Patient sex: M
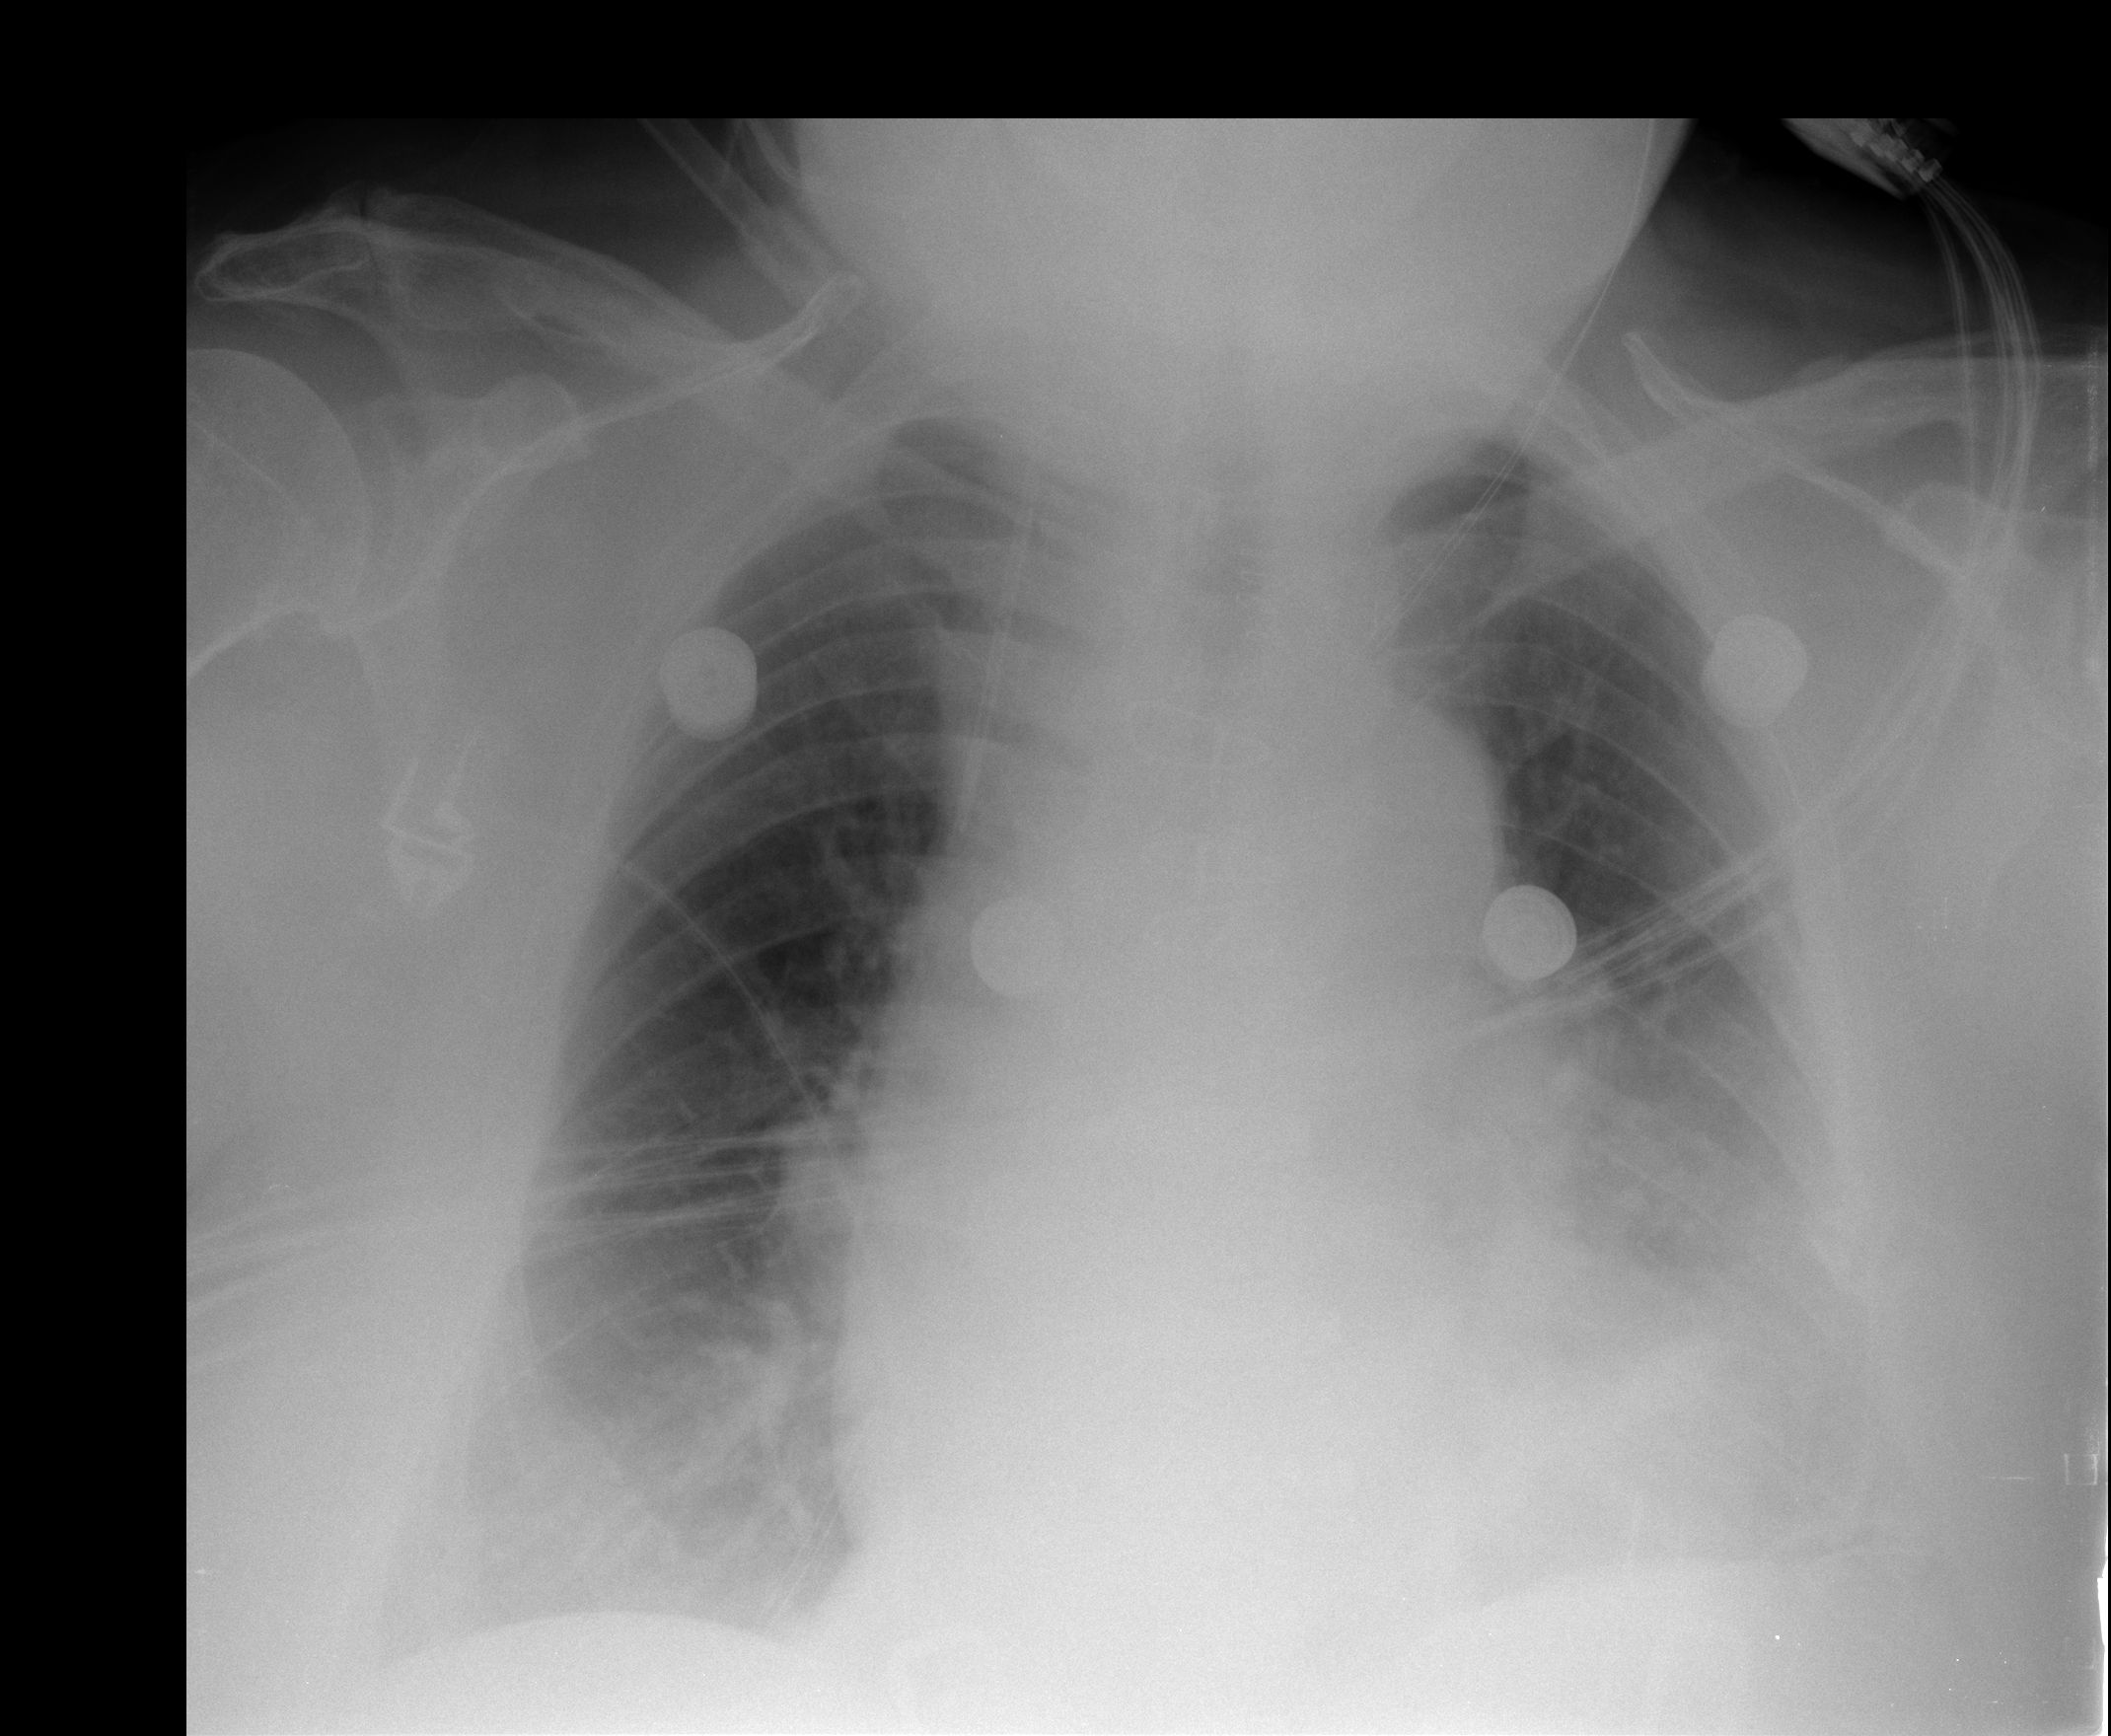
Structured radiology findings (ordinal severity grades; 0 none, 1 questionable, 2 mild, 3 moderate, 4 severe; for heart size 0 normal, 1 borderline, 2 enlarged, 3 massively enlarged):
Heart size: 2
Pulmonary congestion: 1
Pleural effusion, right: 2
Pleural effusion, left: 3
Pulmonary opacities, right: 0
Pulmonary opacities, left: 1
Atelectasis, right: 2
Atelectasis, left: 3